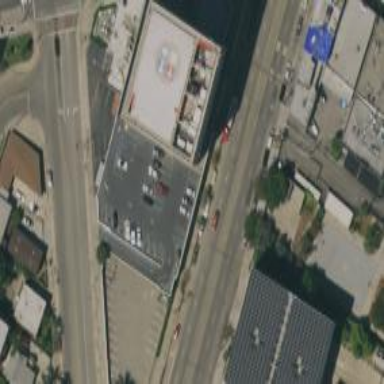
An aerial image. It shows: Commercial building that serves as bank.